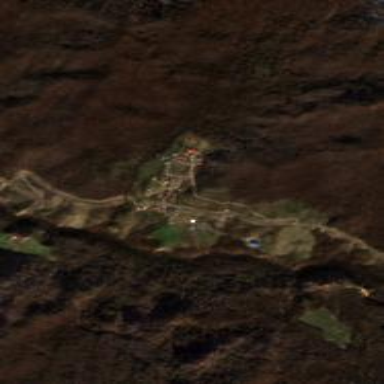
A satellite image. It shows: Small settlement known as hamlet.